Question: I have a div for a preview box:
HTML:
'''
<div class="preview-content">PREVIEW</div>
'''
CSS:
'''
.preview-content {
background: url(data:image/png;base64,iVBORw0KGgoAAAANSUhEUgAAAAQAAAAECAYAAACp8Z5+AAAAGklEQVQIW2NkYGD4D8SMQAwGcAY2AbBKDBUAVuYCBQPd34sAAAAASUVORK5CYII=) repeat;
width: 100%;
min-height: 300px;
max-height: 300px;
line-height: 300px;
text-align: center;
vertical-align: middle;
font-size: 2em;
}
'''
## Question: how to add diagonal lines to div background like in the picture?

Thank you in advance.
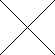
Answer: You can do it something like this:
'''
<style>
.background {
background-color: #BCBCBC;
width: 100px;
height: 50px;
padding: 0;
margin: 0
}
.line1 {
width: 112px;
height: 47px;
border-bottom: 1px solid red;
-webkit-transform:
translateY(-20px)
translateX(5px)
rotate(27deg);
position: absolute;
/* top: -20px; */
}
.line2 {
width: 112px;
height: 47px;
border-bottom: 1px solid green;
-webkit-transform:
translateY(20px)
translateX(5px)
rotate(-26deg);
position: absolute;
top: -33px;
left: -13px;
}
</style>
<div class="background">
<div class="line1"></div>
<div class="line2"></div>
</div>
'''
Here is a <URL>.
Improved version of <URL> for your purpose.